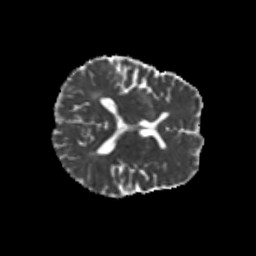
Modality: MD
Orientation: axial
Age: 45
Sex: male
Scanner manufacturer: siemens
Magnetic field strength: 3 T
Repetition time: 8.6 s
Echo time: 0.095 s